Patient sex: F
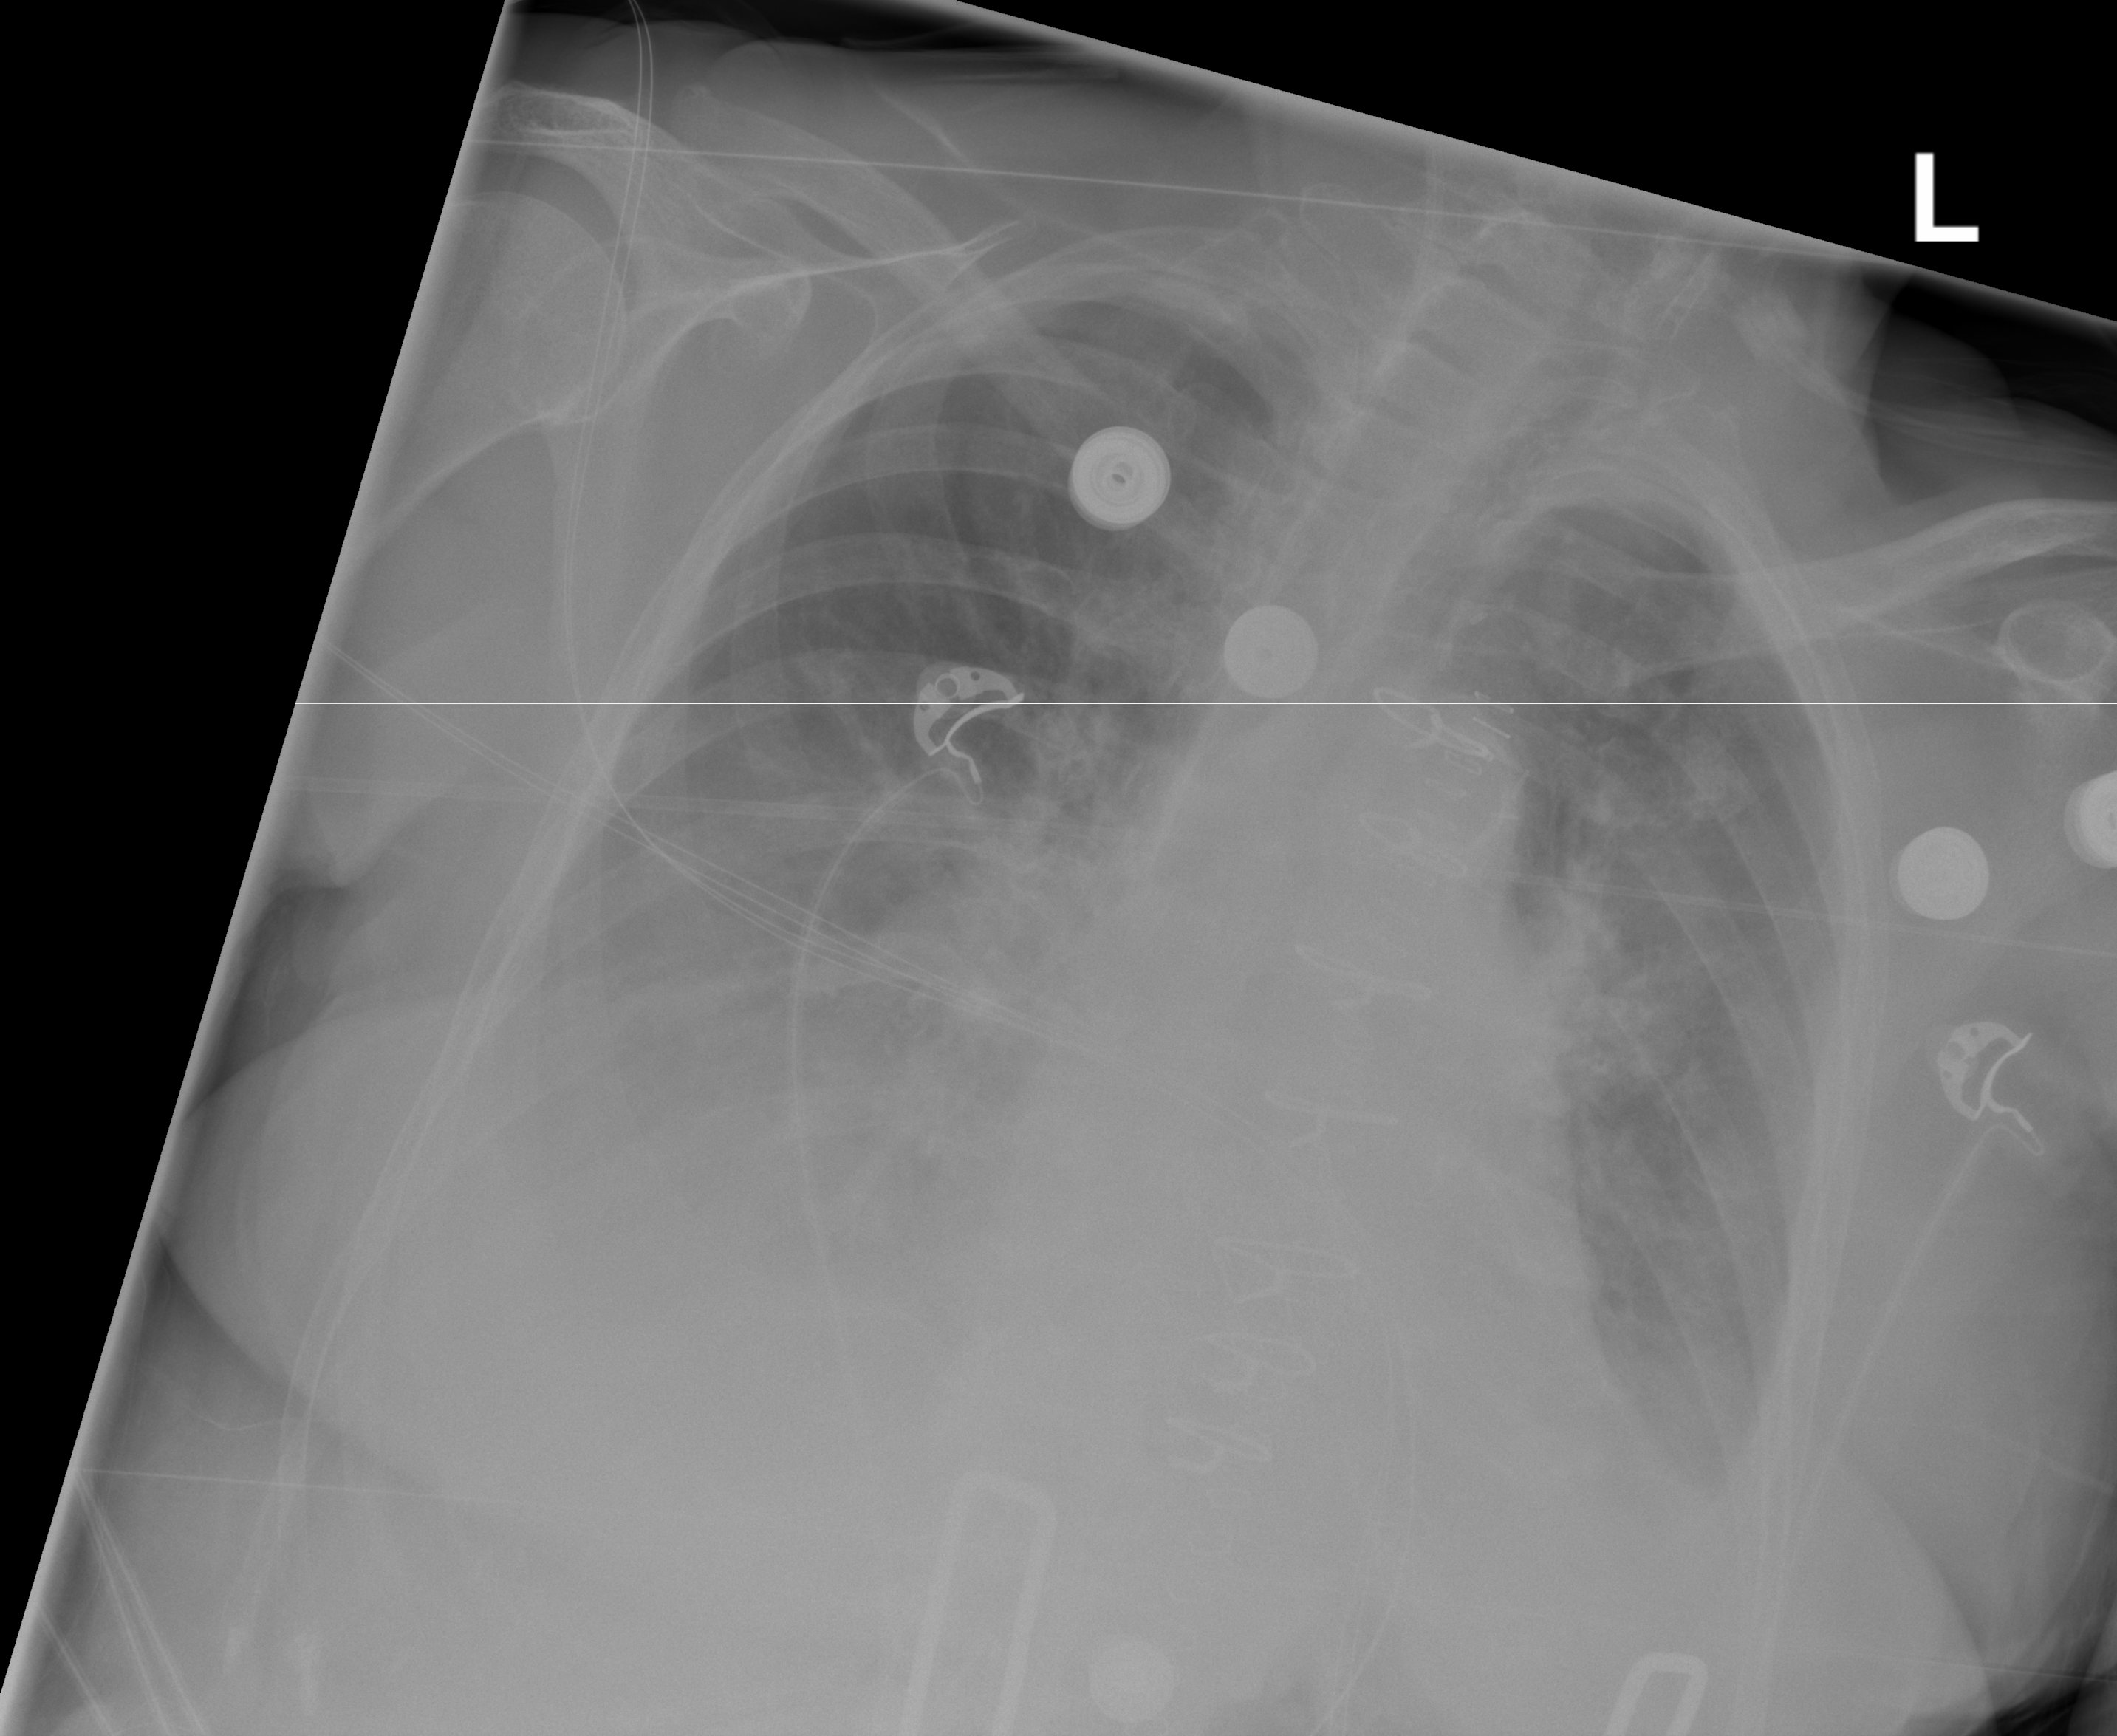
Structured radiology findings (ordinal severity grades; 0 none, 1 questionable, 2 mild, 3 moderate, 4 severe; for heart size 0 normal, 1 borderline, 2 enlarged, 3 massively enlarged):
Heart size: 1
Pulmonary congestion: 2
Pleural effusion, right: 3
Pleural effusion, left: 2
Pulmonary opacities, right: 2
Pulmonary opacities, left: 2
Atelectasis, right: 2
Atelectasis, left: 2